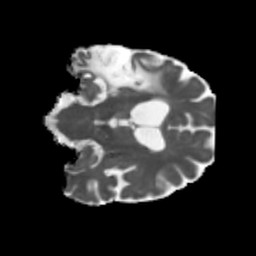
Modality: MD
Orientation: coronal
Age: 71
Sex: male
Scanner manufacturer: siemens
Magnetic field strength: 3 T
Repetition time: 5.47 s
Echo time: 0.0854 s